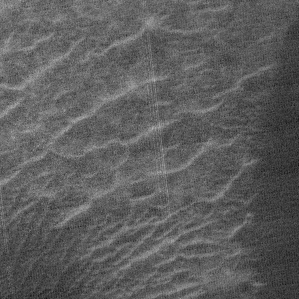
Label: frost